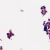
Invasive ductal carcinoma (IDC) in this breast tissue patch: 0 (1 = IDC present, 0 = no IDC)